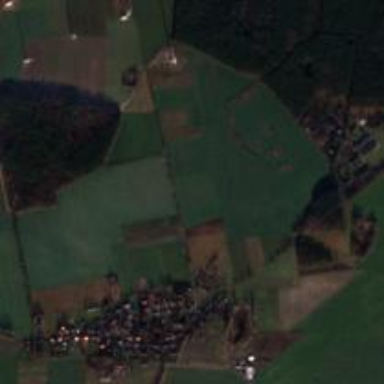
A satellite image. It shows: Picturesque farmland scene.